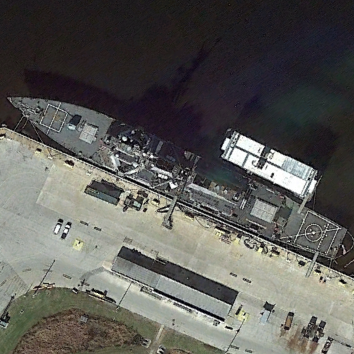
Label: destroyer